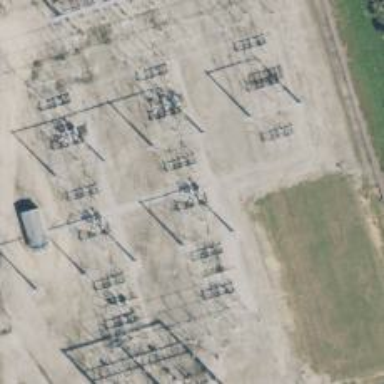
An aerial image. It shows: Switch used for power control.